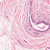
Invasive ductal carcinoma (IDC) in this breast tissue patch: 0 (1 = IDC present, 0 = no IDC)